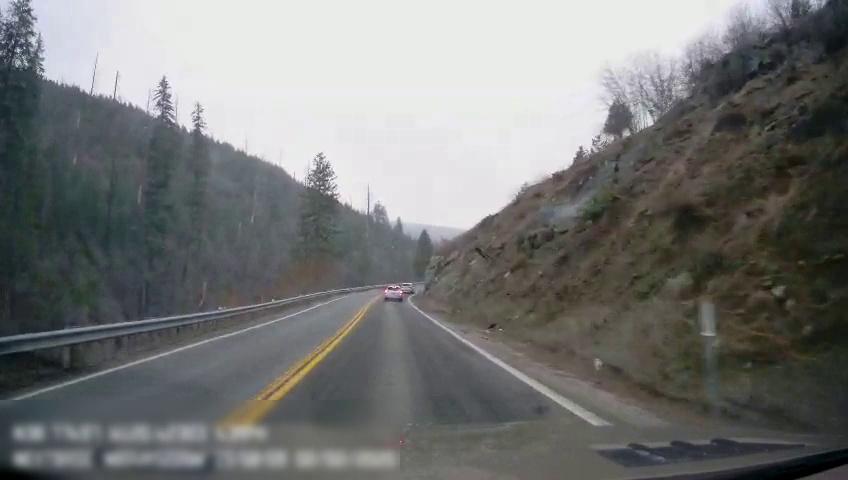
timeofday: Day
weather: Cloudy
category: Drivable Space
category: Vehicles | SUV
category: Vehicles | SUV
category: Lanes | Alternate Lane
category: Lanes | Current Lane
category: Lanes | Opposite Lane
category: Lanes | Opposite Lane